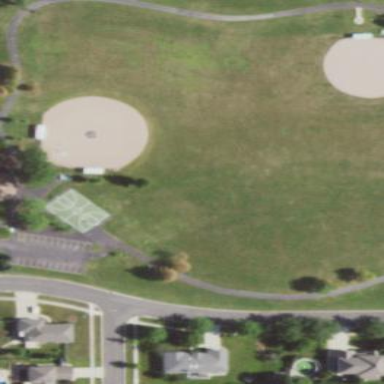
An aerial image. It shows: Park.